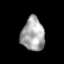
Tissue: lung
Cell type: Epithelial cells
Senescence score: 0.1958
Nuclear area (px): 752
Mean DAPI intensity: 167.21